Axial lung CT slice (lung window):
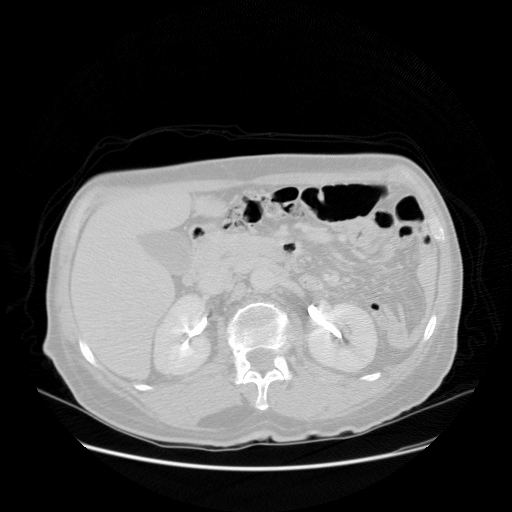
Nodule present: no